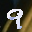
Label: 9